Interaction volume radius: 5 \u00c5
Interaction volume height: 10 \u00c5
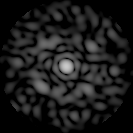
Disorder parameter: 0.7786